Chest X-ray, PA view. Patient: 56 years old, sex F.
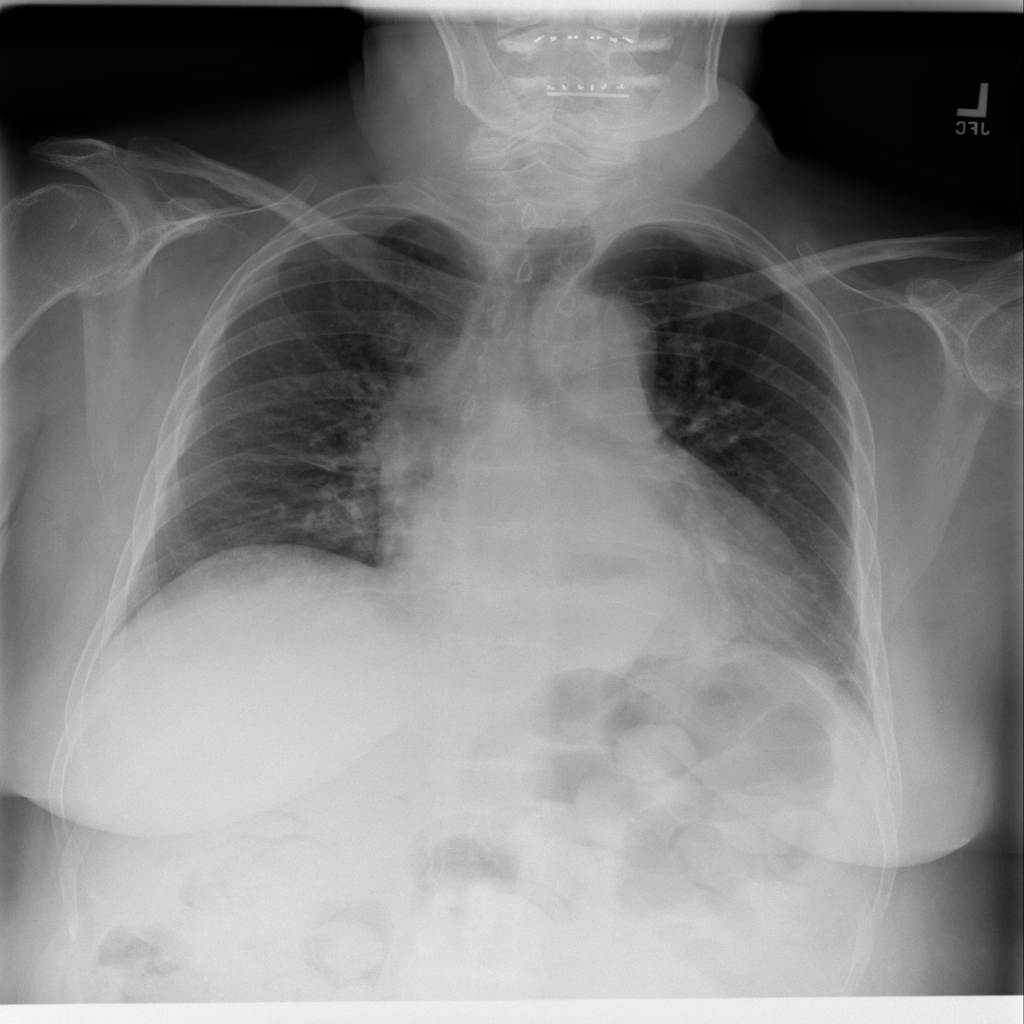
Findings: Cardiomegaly